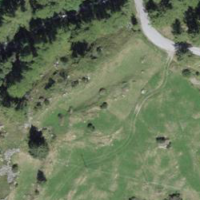
EUNIS habitat code: 26
Species observed at this site:
Euphorbia cyparissias